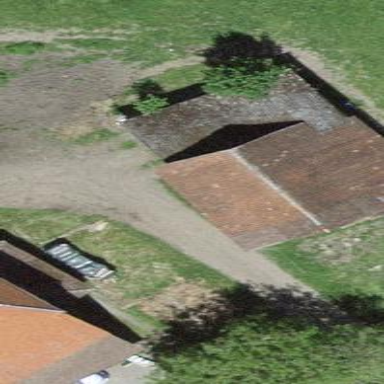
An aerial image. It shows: Barn.